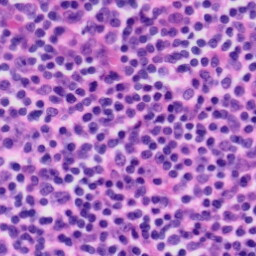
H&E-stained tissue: Tonsil